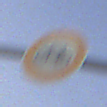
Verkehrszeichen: VerbotRadverkehr
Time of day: SunriseSunset
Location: Outdoor (Nature)
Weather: PartlyCloudy
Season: NotSpecified
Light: Natural